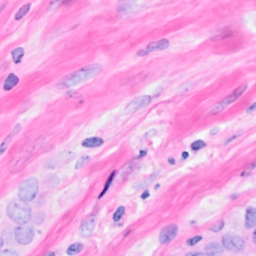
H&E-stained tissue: Breast